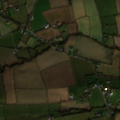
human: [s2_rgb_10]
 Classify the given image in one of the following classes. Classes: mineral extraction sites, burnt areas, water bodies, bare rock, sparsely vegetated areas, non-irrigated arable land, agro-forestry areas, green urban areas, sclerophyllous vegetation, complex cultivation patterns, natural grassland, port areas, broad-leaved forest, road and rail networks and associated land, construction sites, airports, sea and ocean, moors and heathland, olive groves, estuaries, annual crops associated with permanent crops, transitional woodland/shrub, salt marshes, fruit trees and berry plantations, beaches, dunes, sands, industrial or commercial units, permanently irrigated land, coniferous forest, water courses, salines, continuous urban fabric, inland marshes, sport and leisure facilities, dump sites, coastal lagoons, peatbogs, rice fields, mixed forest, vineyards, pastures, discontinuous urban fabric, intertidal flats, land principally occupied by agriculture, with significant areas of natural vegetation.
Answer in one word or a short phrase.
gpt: non-irrigated arable land, pastures